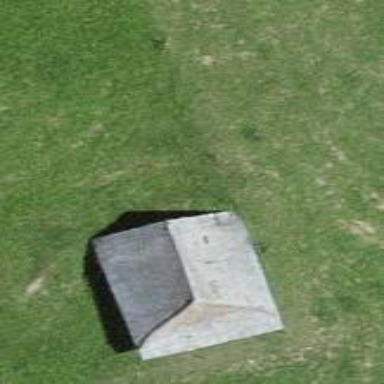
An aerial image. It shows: Rural barn.